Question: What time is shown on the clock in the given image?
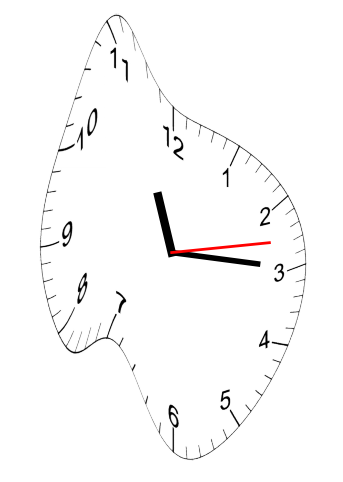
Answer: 11:15:13